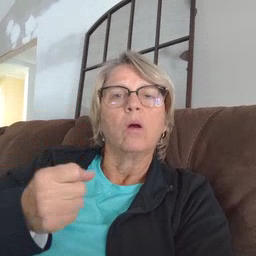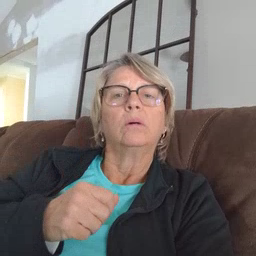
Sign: car